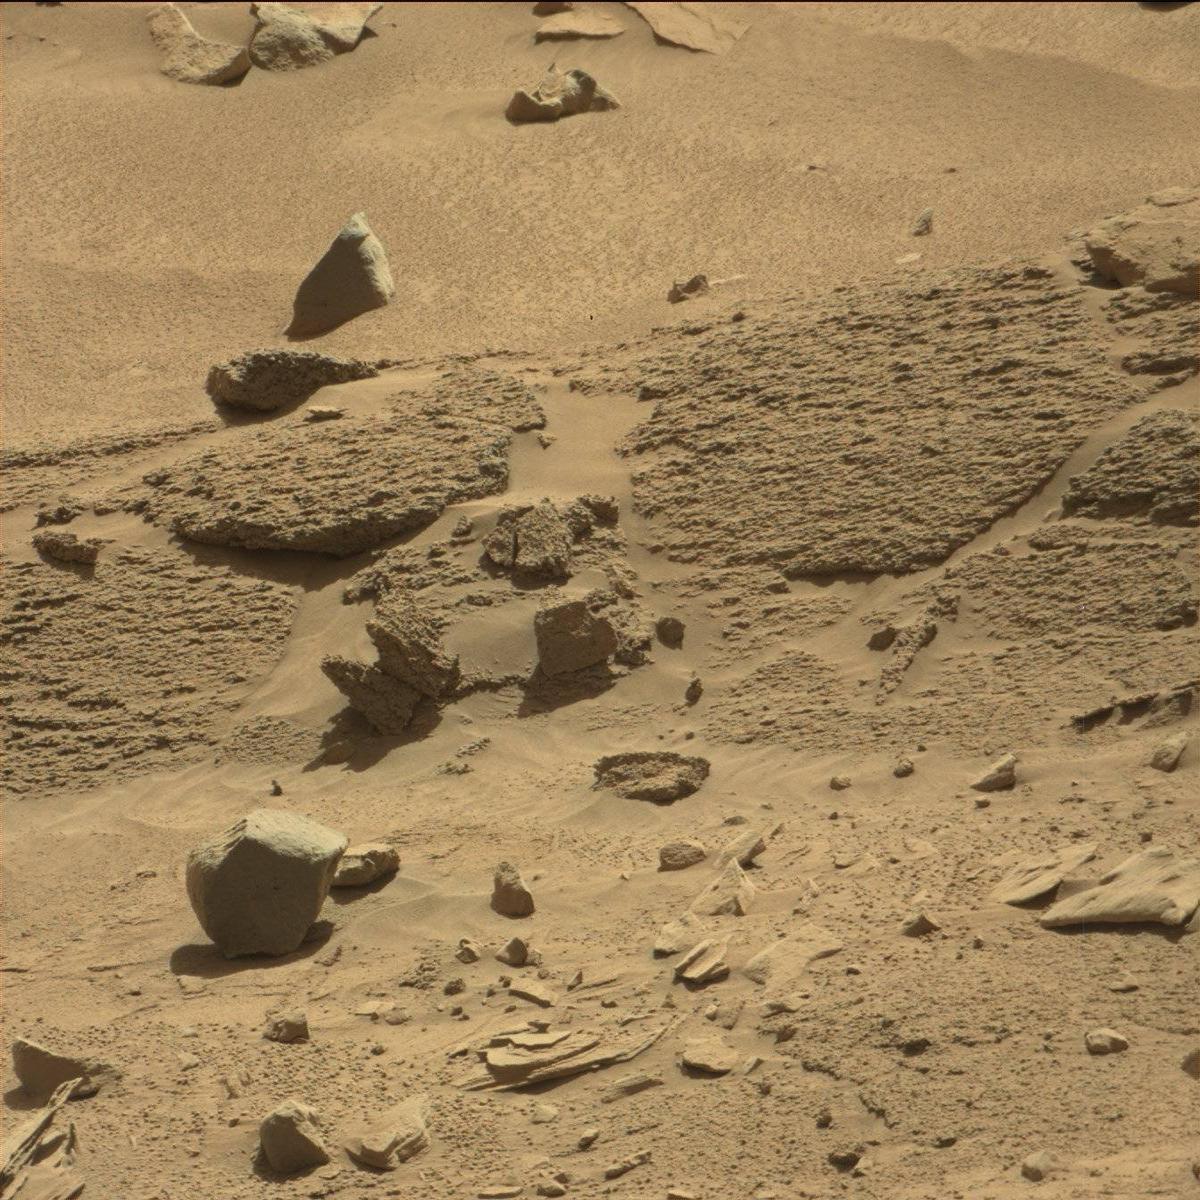
Terrain classes present: Bedrock, Rock, Sand / Soil